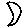
Label: moon